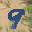
Label: 9